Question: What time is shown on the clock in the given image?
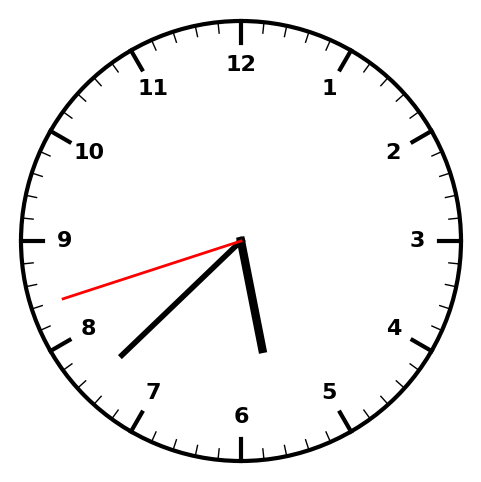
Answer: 05:37:42